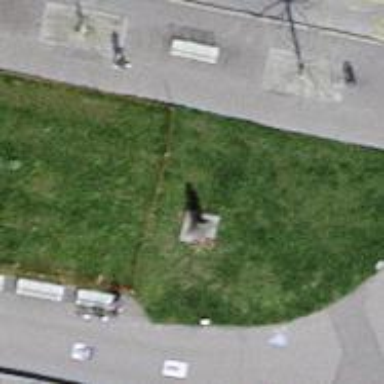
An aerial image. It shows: Historic memorial.